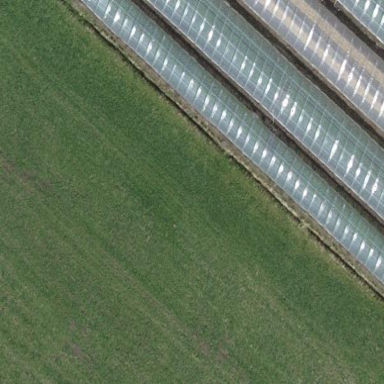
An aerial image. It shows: Greenhouse.